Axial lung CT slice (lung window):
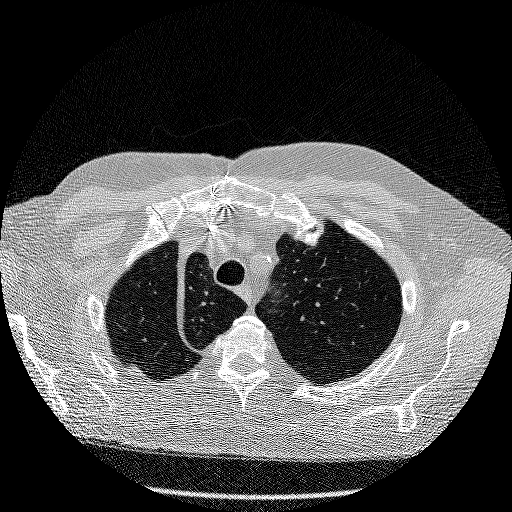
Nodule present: no